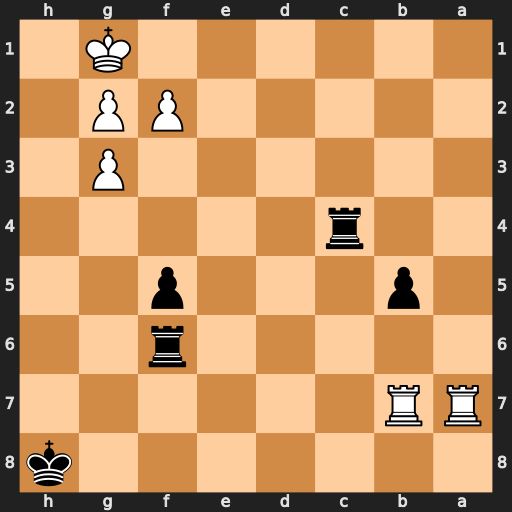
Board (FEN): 7k/RR6/5r2/1p3p2/2r5/6P1/5PP1/6K1
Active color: b
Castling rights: -
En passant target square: -
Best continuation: Rc1+ Kh2 Rh6#